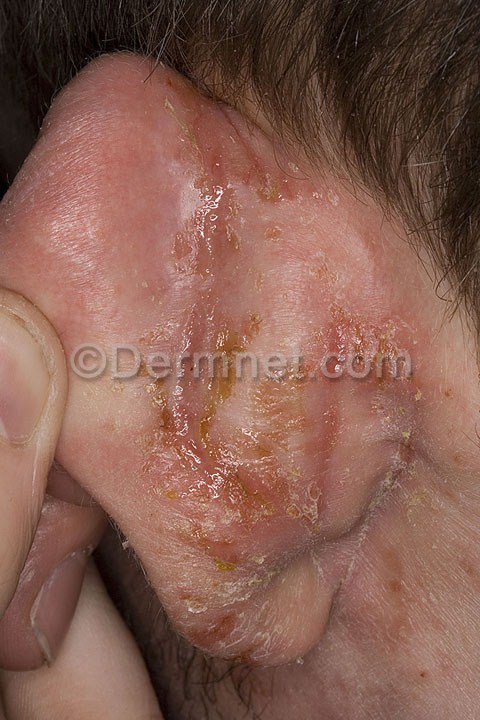
Disease: Eczema Photos